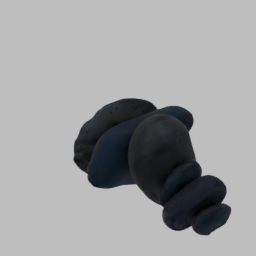
Label: nature